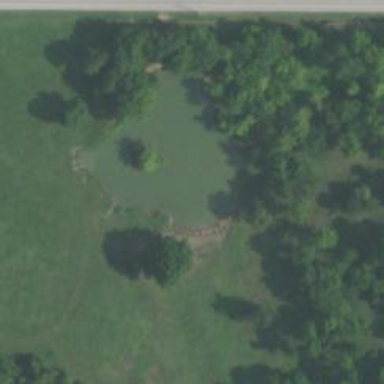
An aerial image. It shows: Serene pond in the natural setting.